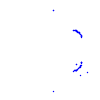
Particle: kaon